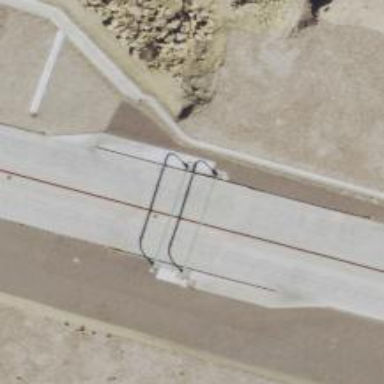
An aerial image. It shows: Toll gantry on the road.